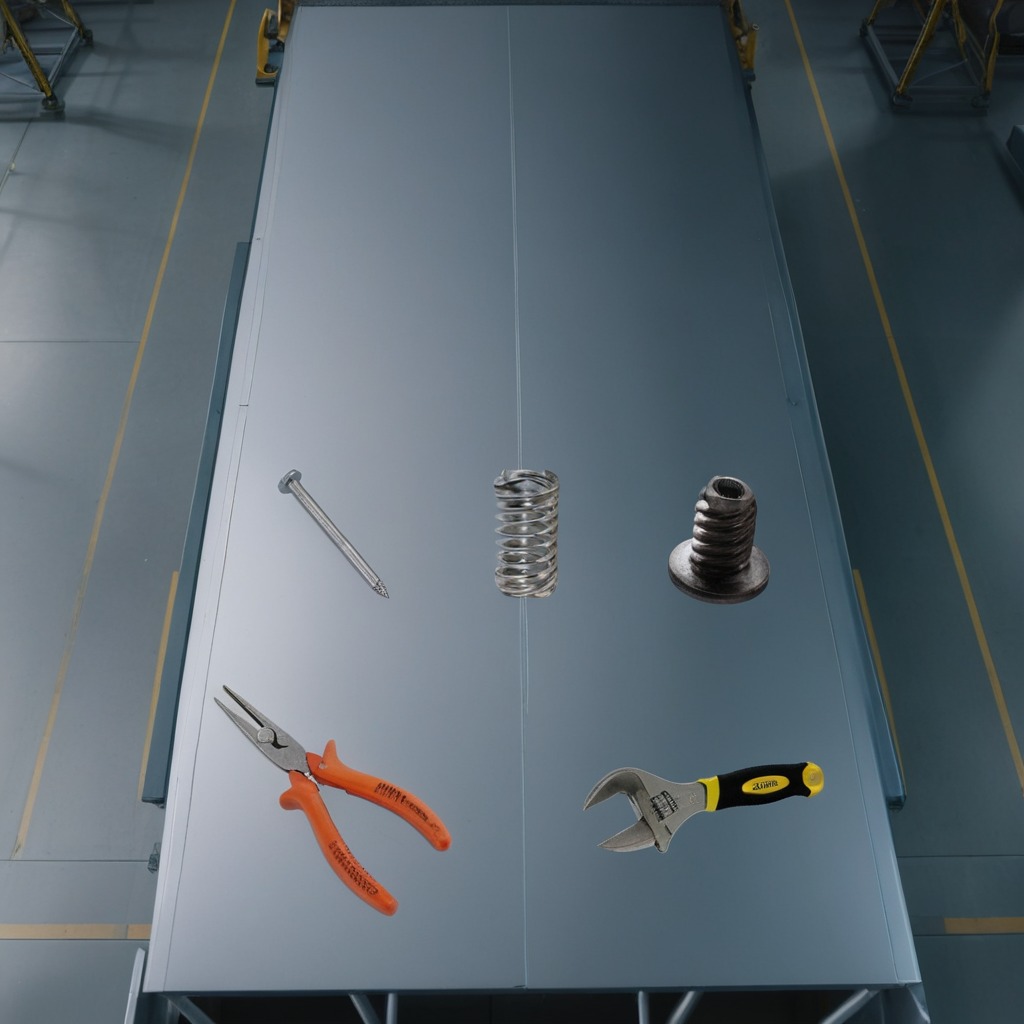
A metal machine screw, an iron nail, pliers, a coiled metal spring, and a wrench are lying on the toolbox surface in an airplane hangar workshop 8K.